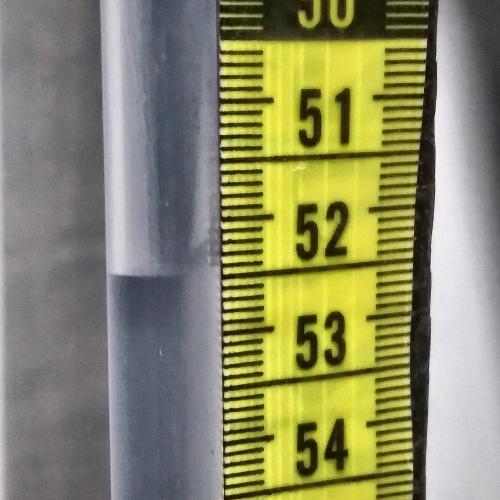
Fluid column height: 52.5 cm